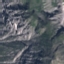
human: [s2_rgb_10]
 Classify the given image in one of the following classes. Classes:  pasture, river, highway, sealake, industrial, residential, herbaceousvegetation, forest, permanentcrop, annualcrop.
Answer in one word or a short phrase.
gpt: HerbaceousVegetation